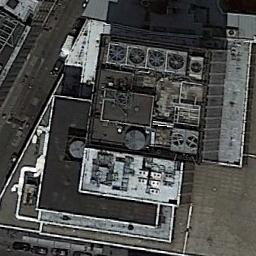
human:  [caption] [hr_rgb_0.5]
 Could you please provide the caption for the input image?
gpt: A commercial area has a building and many items are on its roof .

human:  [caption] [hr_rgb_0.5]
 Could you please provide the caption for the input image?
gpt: There are three trees in the picture .

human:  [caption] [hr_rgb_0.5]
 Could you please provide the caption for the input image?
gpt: In a business district there are many tall buildings of different shapes and several roads with many cars .

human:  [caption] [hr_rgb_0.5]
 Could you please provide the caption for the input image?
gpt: The commercial area is near many roads .

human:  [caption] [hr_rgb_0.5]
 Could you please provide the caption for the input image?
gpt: There are some buildings with black roofs on a commercial area .